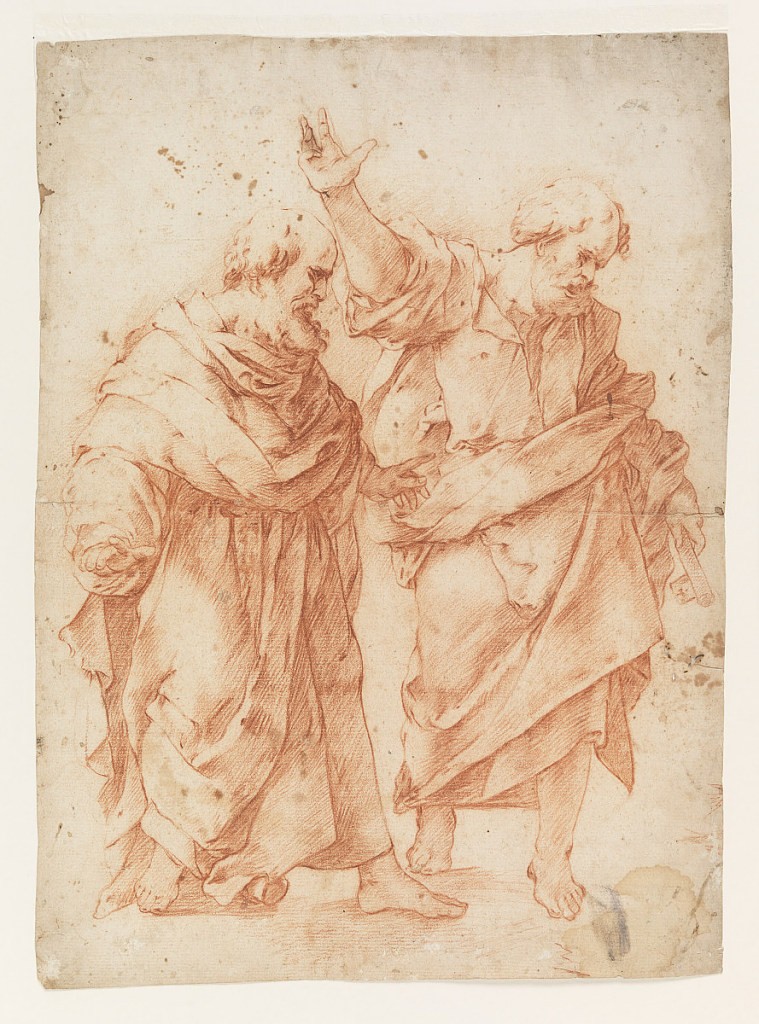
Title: Two Apostles
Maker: Luca Giordano, Italian, 1634 - 1705
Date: ca. 1750
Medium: Red chalk on cream laid paper
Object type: Drawing
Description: Vertical rectangle. Figure of Saint Peter, holding key, conversing with another Apostle.